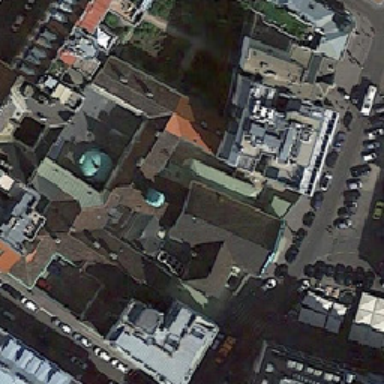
Parking is near the church .